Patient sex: M
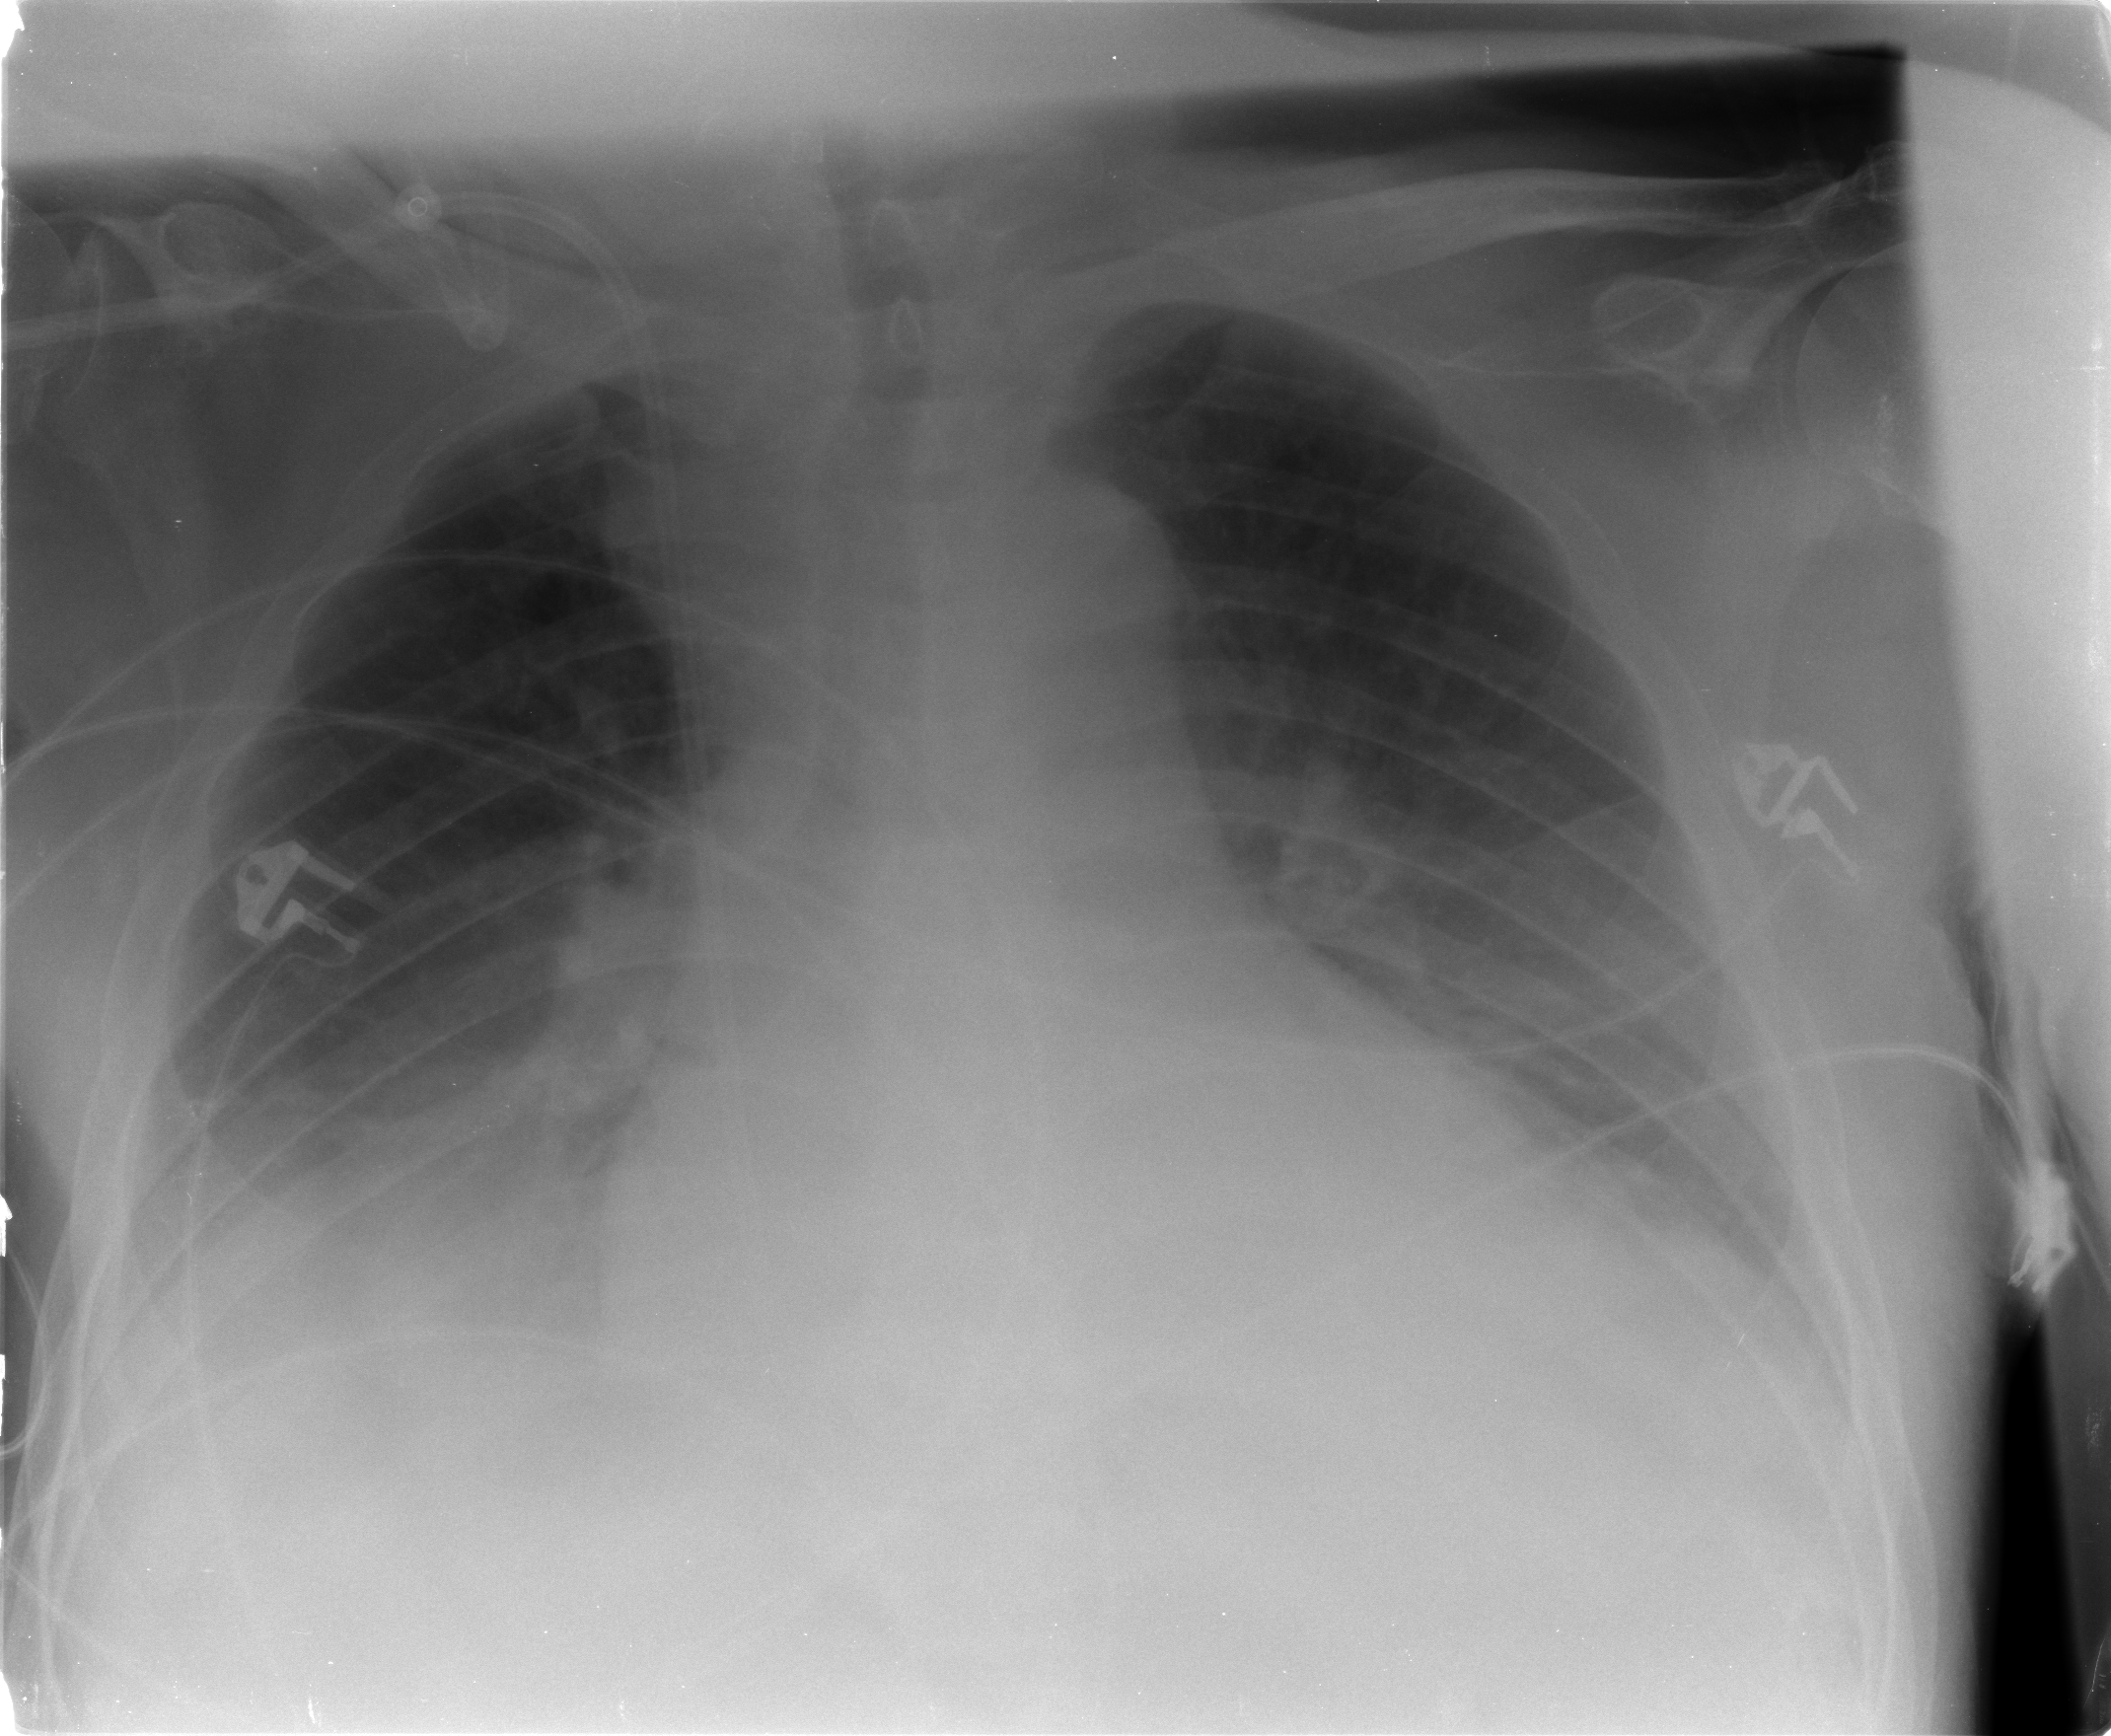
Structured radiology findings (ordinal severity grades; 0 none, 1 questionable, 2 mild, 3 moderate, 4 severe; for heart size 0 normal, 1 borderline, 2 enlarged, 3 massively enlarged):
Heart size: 2
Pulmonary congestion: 2
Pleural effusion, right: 2
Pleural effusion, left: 2
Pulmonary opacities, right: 0
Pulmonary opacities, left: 0
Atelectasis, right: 2
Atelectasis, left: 2